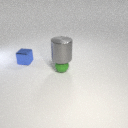
large gray metal cylinder above small green rubber sphere